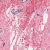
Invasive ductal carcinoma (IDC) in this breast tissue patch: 0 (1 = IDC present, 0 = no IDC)